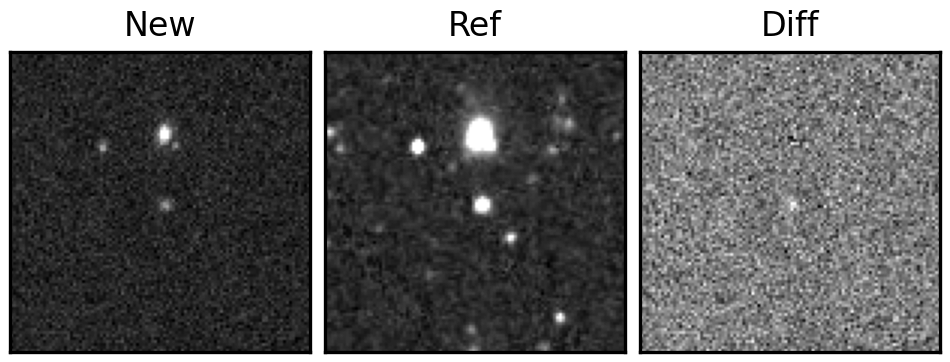
Label: real